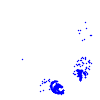
Particle: electron